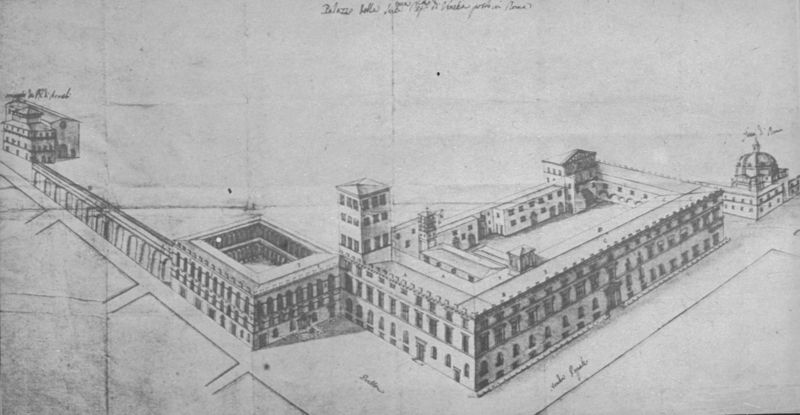
Titel: Palazzo Venezia (Vogelperspektive: Zeichnung 17. Jh.)
Künstler: Francesco del Borgo
Standort: Roma
Institution: Palazzo Venezia
Schlagwörter: weiß, stadt, fenster, grau, schwarz, skizze, strasse, tür, zeichnung, anlage, dach, gebäude, haus, schloss, architektur, häuser, brücke, kirche, wege, drei, turm, schrift, papier, modell, ansicht, bogen, fassade, italien, perspektive, türen, dächer, mauer, grafik, hof, platz, pilaster, vogelperspektive, caillebotte, kuppel, inschrift, halle, befestigung, aufsicht, oben, straßen, bögen, kante, tusche, innenhof, burg, kloster, türme, palast, palazzo, festung, druck, stich, illustration, schwarzweiß, bleistift, entwurf, tinte, arkaden, reihen, tore, eck, mauern, gärtner, dicht, geschosse, plan, wien, quadrat, handschrift, vogelschau, säulenhalle, bauwerk, aufriss, bauplan, gänge, komplex, wachturm, reinaissance, pitti, zeichnung#